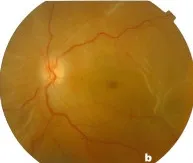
Colour images of the retina before and after operation. (a and b) Giant retinal tear with shallow detached retina involving the macula in the right eye.
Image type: medical_photograph (other_medical_photograph)